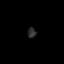
Tissue: skin
Cell type: Epithelial cells
Senescence score: 0.2226
Nuclear area (px): 81
Mean DAPI intensity: 45.519